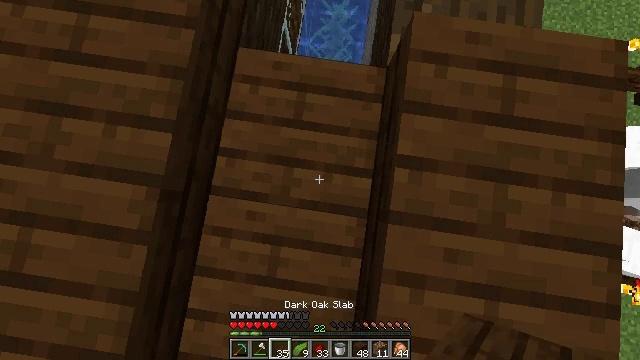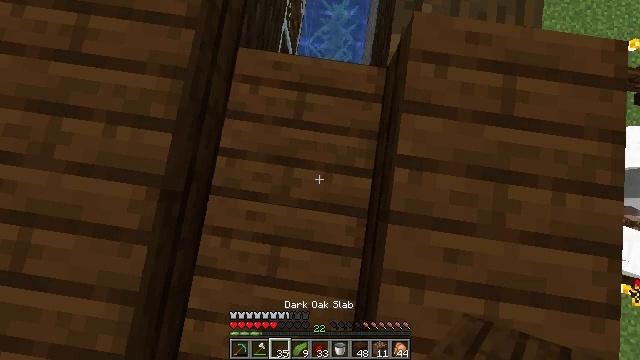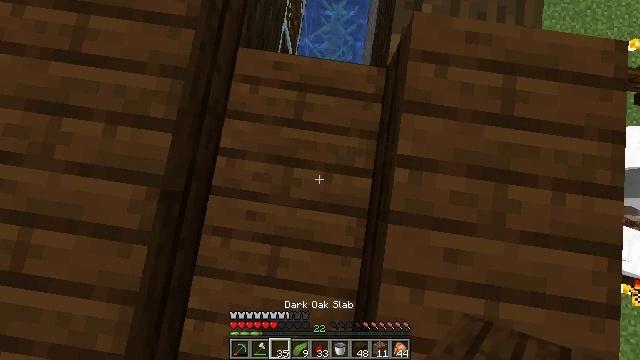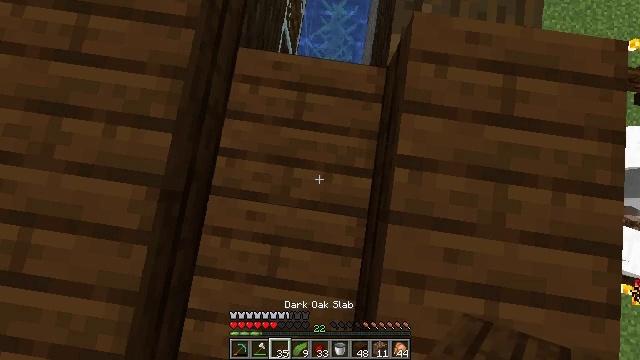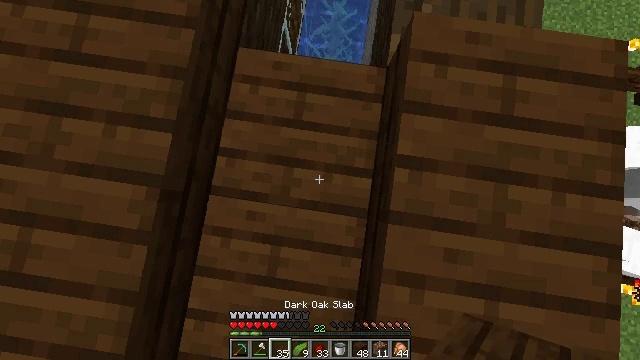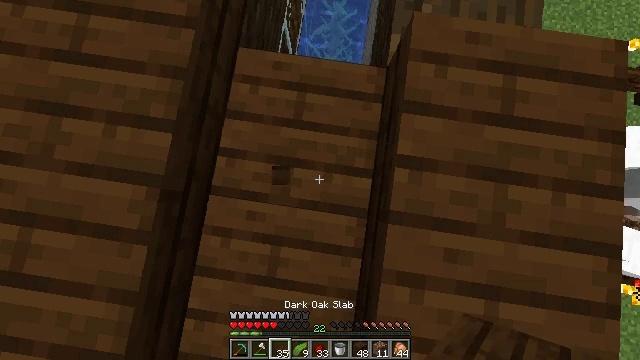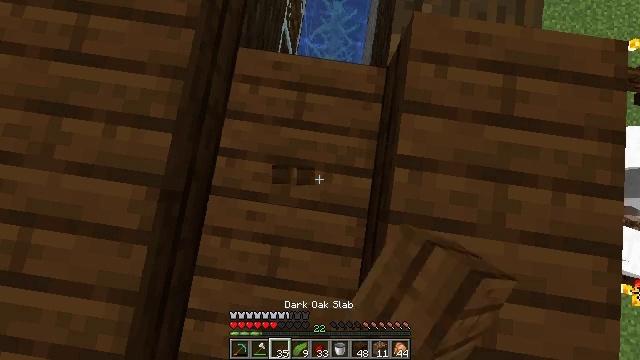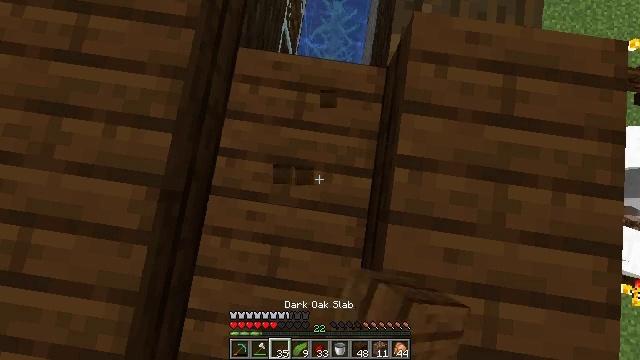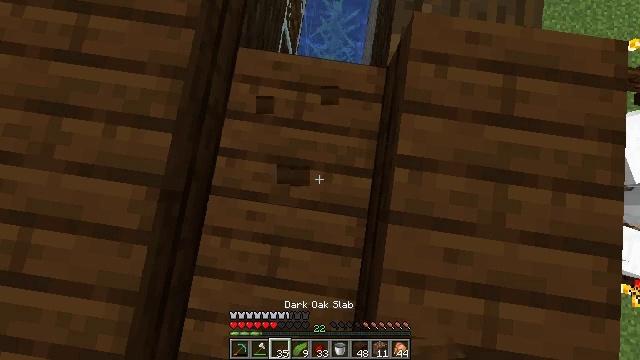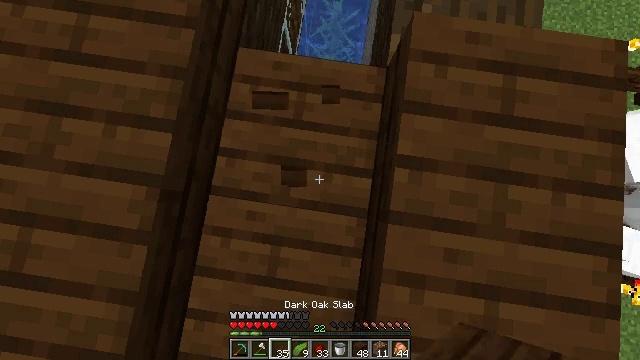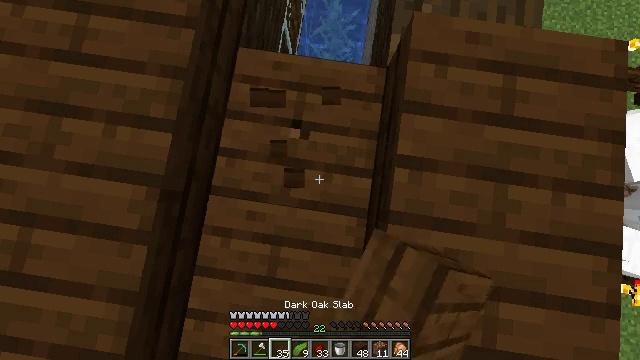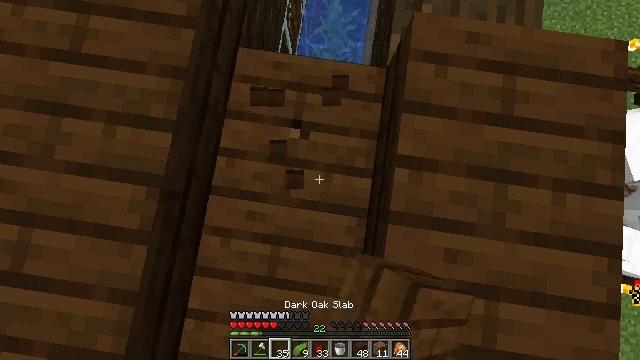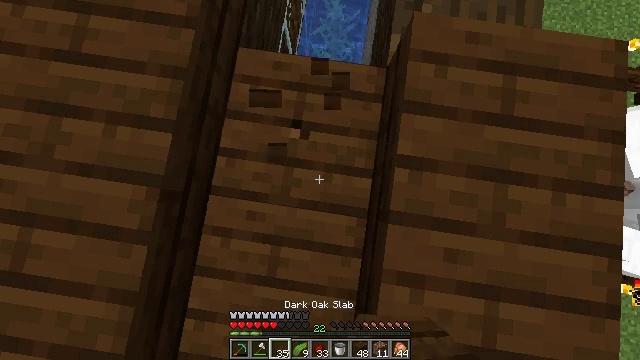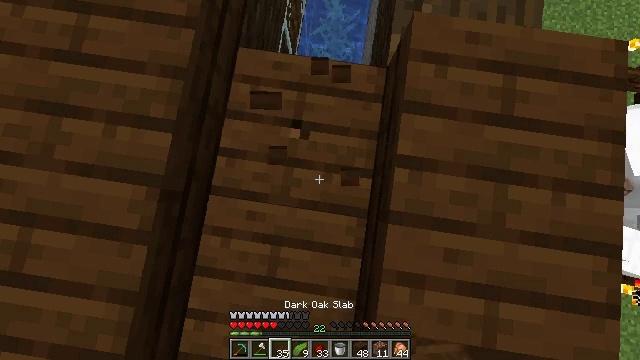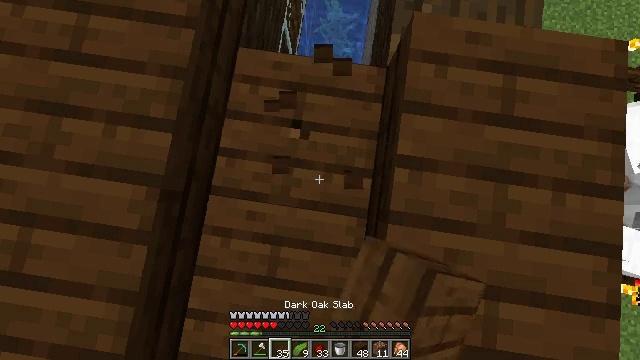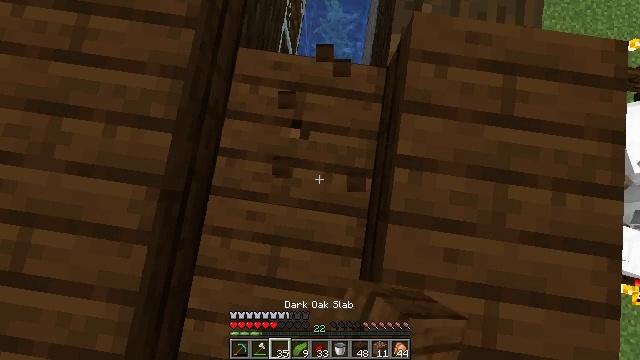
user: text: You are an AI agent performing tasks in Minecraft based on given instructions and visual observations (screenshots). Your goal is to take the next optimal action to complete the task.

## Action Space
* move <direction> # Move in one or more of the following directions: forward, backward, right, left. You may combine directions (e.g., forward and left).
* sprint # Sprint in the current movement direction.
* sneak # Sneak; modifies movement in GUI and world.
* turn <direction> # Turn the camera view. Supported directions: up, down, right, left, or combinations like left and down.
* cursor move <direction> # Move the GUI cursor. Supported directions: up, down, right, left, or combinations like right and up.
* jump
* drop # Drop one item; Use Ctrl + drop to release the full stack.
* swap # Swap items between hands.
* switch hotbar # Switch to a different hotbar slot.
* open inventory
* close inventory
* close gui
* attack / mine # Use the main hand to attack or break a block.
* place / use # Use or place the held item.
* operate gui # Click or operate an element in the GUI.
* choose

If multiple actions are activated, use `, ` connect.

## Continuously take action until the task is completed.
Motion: motion action
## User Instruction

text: Collect dark oak planks from a structure.
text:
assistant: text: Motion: no_op
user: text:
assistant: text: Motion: no_op
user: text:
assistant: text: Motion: no_op
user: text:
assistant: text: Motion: no_op
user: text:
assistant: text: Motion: attack / mine
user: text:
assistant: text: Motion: attack / mine
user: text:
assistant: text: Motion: attack / mine
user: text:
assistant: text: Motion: attack / mine
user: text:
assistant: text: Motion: attack / mine
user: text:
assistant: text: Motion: attack / mine
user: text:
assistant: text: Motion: attack / mine
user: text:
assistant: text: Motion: attack / mine
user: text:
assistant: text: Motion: attack / mine
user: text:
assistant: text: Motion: attack / mine
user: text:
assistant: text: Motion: attack / mine
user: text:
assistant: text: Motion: attack / mine
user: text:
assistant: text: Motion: attack / mine
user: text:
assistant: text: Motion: no_op
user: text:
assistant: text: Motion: no_op
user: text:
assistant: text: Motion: no_op
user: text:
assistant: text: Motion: no_op
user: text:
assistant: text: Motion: no_op
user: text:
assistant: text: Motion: no_op
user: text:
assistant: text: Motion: no_op
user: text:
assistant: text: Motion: no_op
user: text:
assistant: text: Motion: no_op
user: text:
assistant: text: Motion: no_op
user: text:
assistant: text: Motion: no_op
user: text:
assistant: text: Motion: no_op
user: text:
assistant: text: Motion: no_op